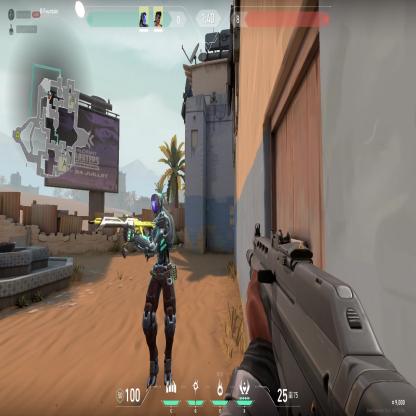
Label: teammate